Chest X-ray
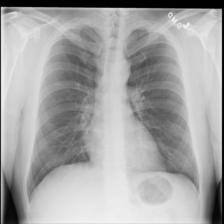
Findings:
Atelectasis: negative
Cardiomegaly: negative
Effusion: negative
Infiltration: negative
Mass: negative
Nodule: negative
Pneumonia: negative
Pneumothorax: negative
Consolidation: negative
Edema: negative
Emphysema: negative
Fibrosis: negative
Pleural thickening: negative
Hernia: negative